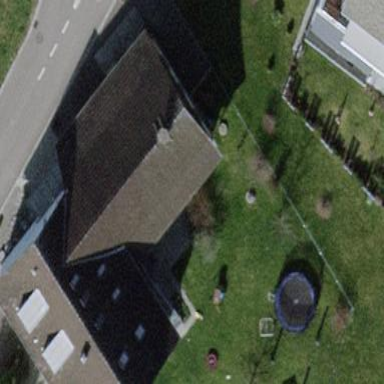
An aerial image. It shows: Apartment building.